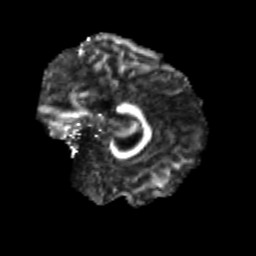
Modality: FA
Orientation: sagittal
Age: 20
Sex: male
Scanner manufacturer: siemens
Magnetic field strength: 3 T
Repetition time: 3.5 s
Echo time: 0.113 s